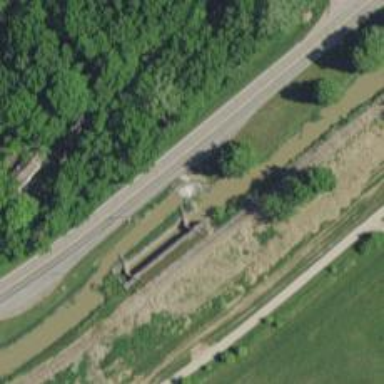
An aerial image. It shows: Canal.